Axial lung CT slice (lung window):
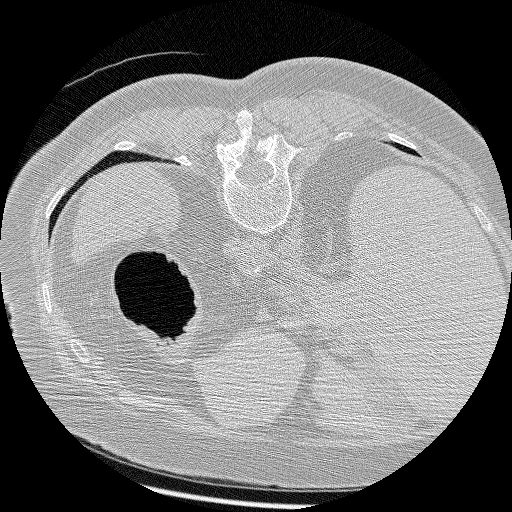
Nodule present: no